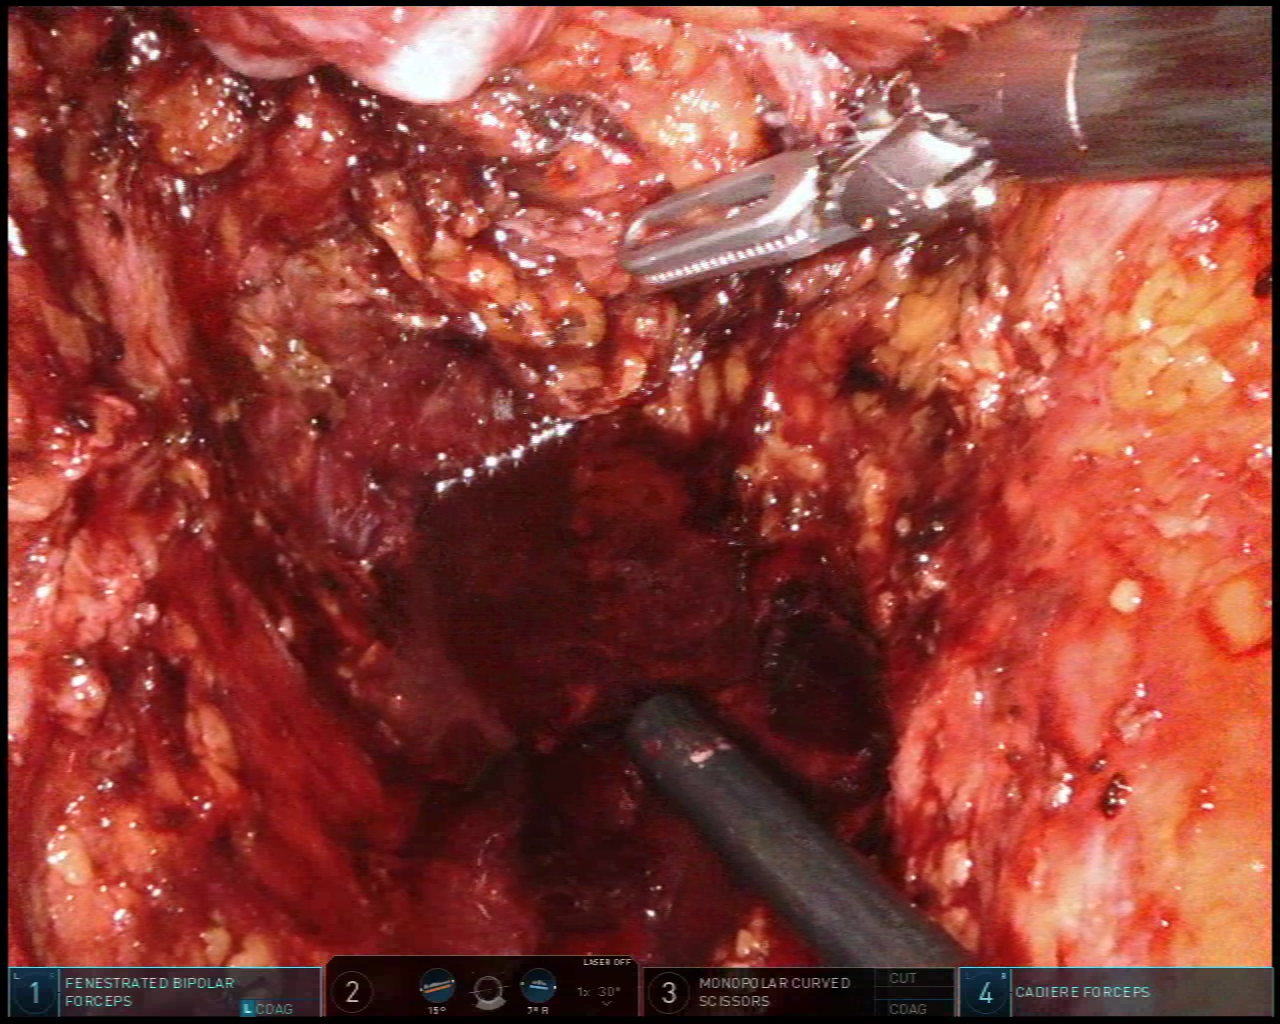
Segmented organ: vesicular_glands
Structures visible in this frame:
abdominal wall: no
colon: no
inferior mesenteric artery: no
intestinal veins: no
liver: no
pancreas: no
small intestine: no
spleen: no
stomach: no
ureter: no
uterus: no
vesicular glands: yes